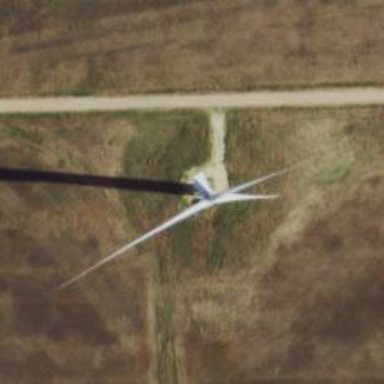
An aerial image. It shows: Wind generator using wind turbines of horizontal axis.